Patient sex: M
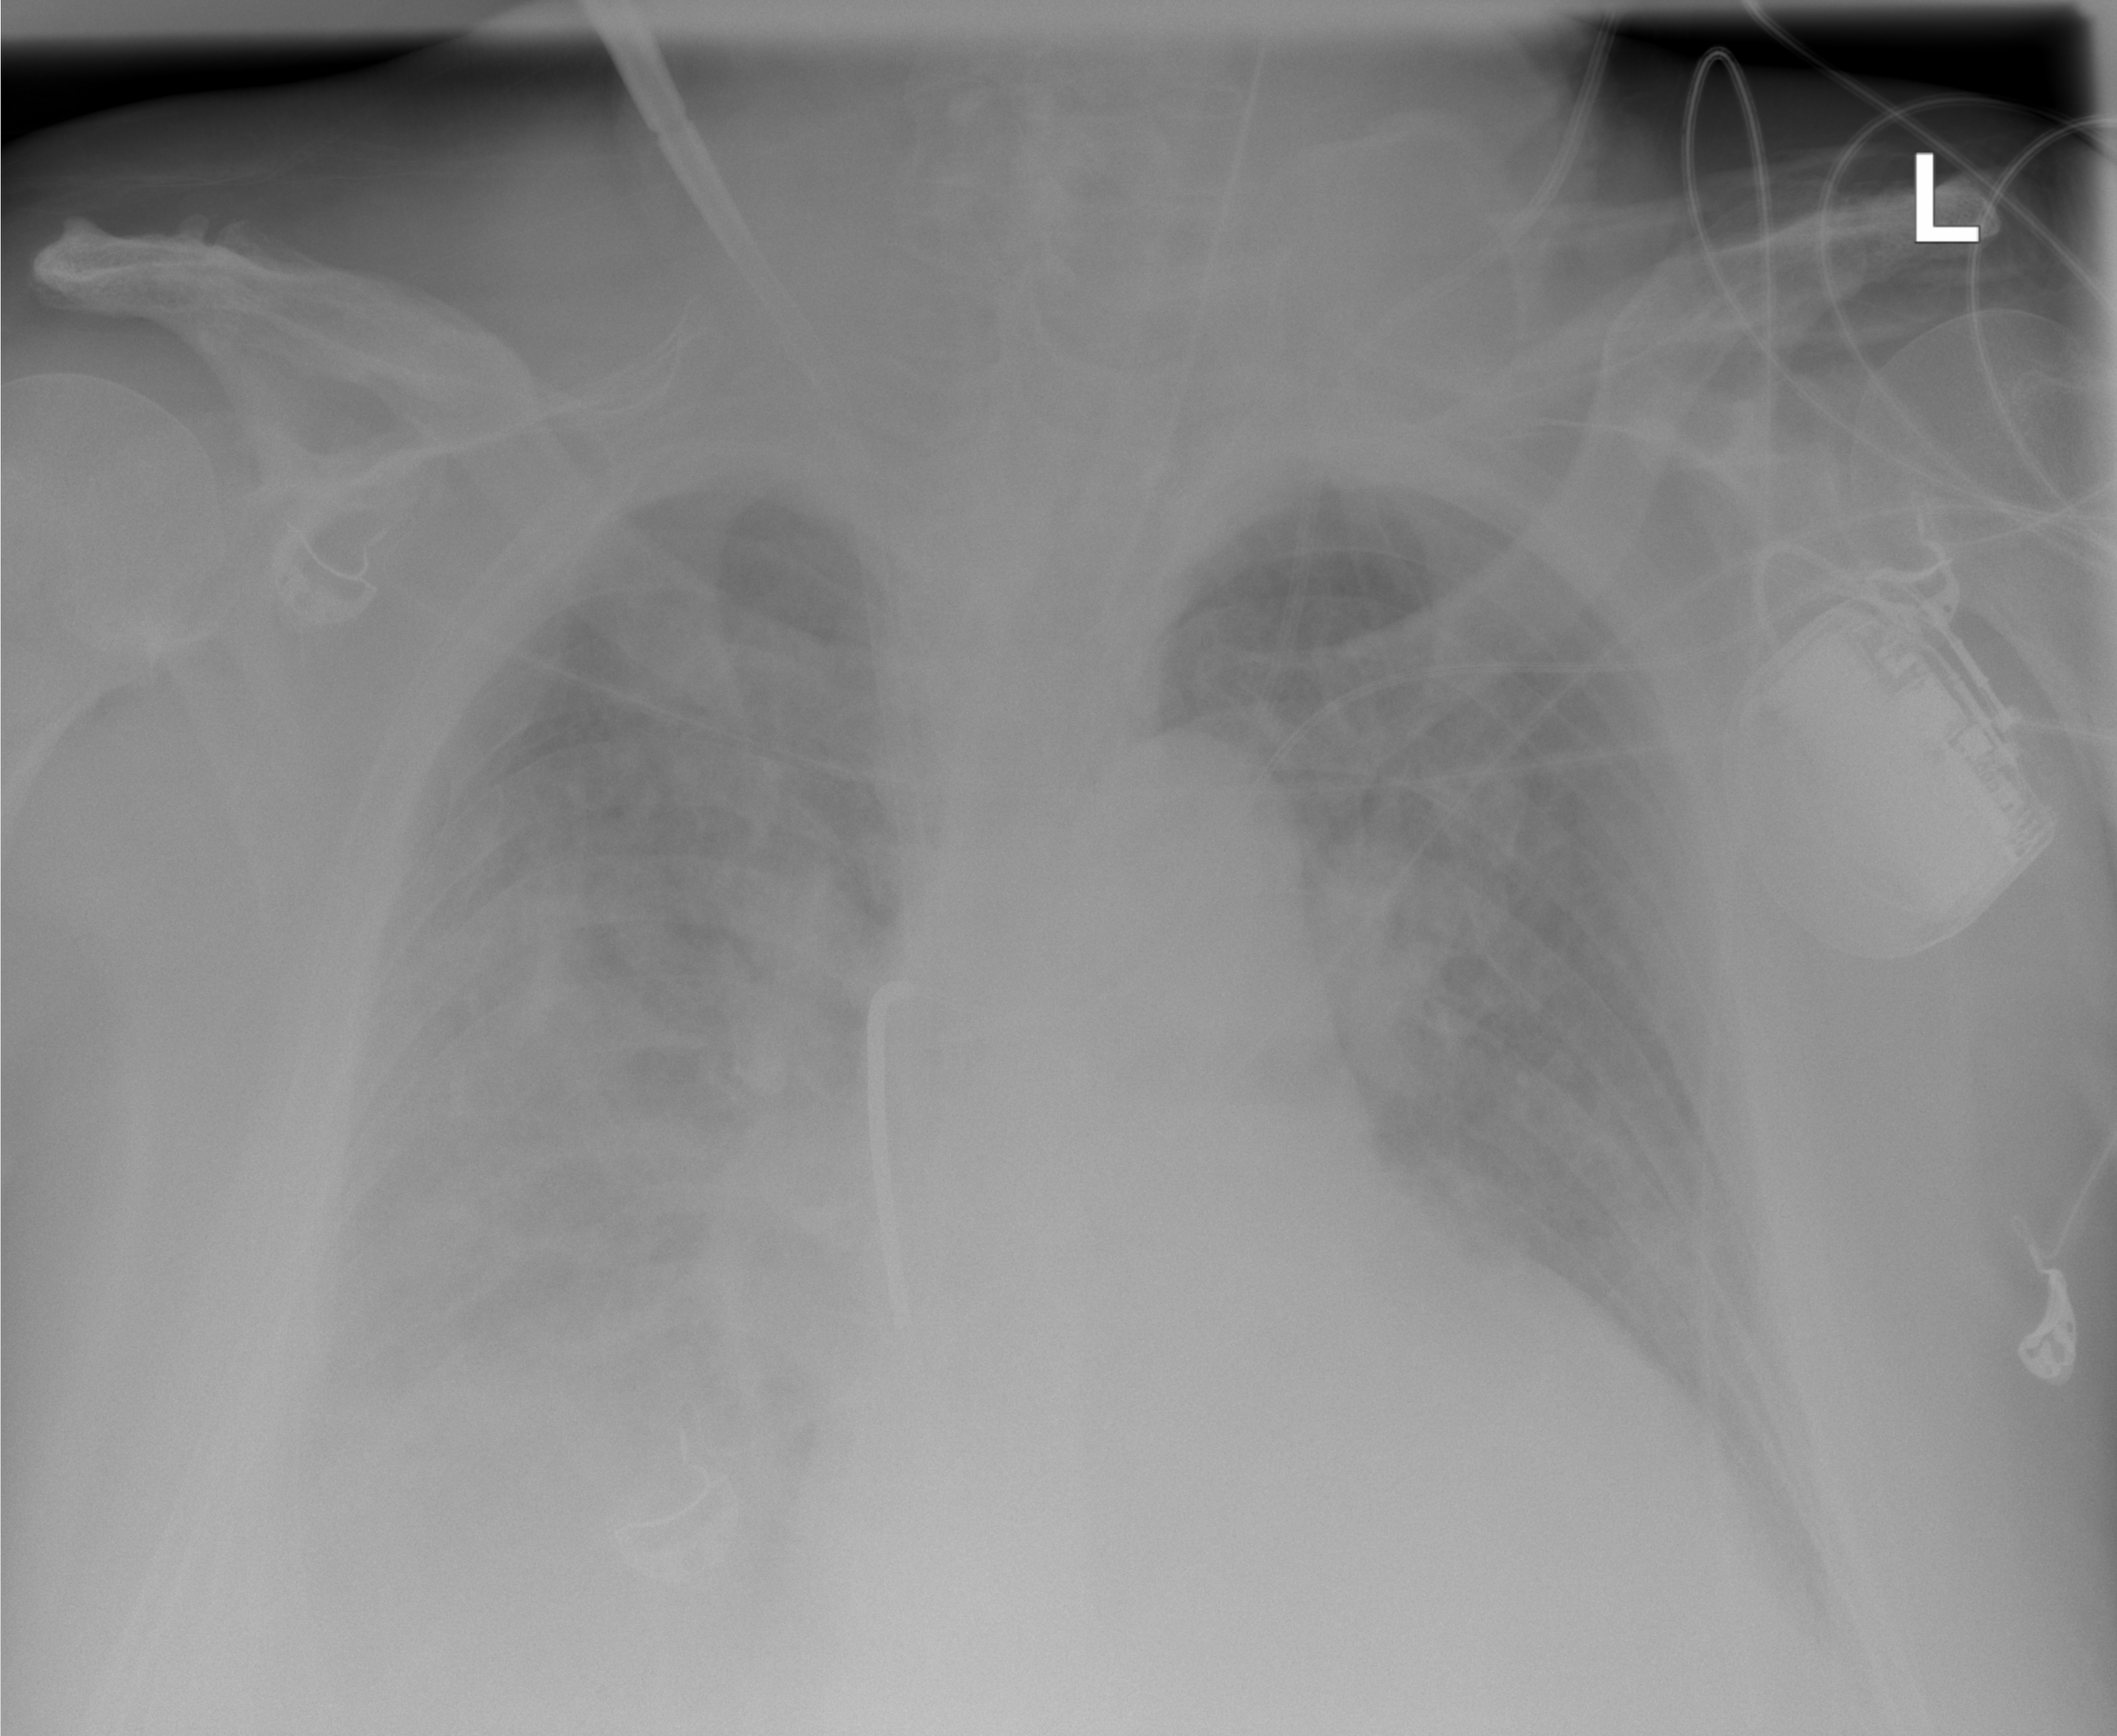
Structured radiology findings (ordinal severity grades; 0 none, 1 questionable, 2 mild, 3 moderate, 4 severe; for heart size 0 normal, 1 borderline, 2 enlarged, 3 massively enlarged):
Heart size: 2
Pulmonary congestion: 1
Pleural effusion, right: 3
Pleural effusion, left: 1
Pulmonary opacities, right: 1
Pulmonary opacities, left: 0
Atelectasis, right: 3
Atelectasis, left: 2